Question: I'm creating a website where you have a menu on the left that can become super long, so I need to have the 'overflow-y: auto' (and I put 'overflow-x: visible !important').
Inside that menu I have a dropdown. But the dropdown is cut off on the right due to the overflow from the left menu. See image:

How can I make the dropdown appear properly? ie The dropdown shouldn't be cut on the right hand side.
Here is a JsFiddle: <URL>
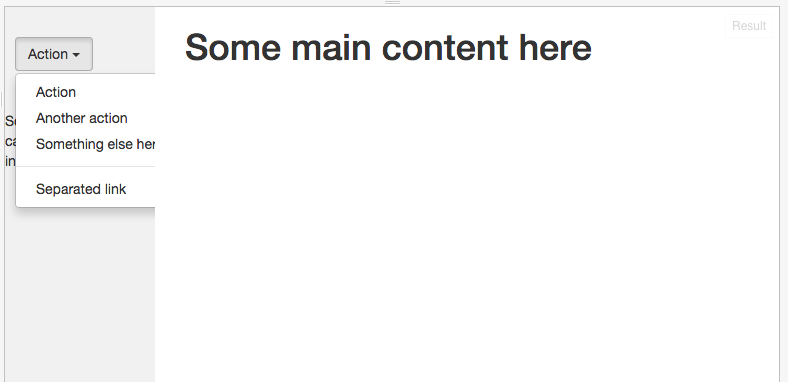
Answer: I think you are probably looking for something like this <URL>
'''
#left-menu {
position: fixed;
top: 0;
bottom: 0;
left: 0;
width: 150px;
background: #f1f1f1;
}
.btn-group {
margin-left: 10px;
margin-top: 30px;
}
#main-content{
position: fixed;
top: 0;
bottom: 0;
left: 150px;
right: 0;
}
.scroll {
overflow-y: scroll;
max-height: 100%;
}
'''
and added this wrapper class to the content that may be too long:
'''
<div class="scroll">
'''